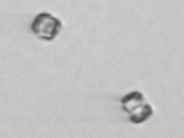
Label: Thalassiosira_sp_aff_mala